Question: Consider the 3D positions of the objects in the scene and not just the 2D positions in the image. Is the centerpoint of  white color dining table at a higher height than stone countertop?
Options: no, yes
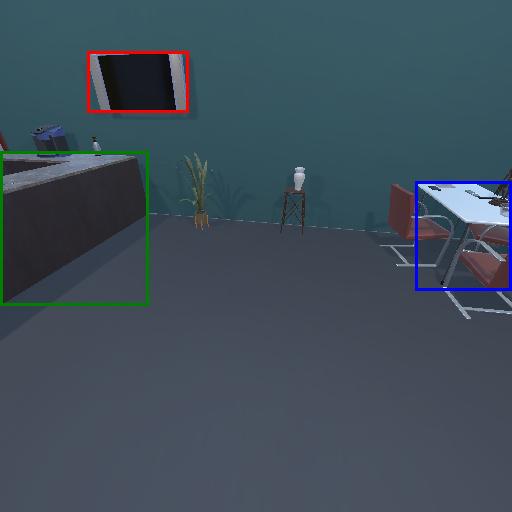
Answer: no